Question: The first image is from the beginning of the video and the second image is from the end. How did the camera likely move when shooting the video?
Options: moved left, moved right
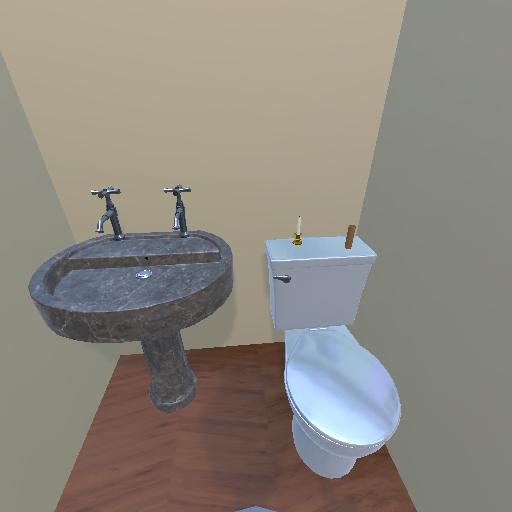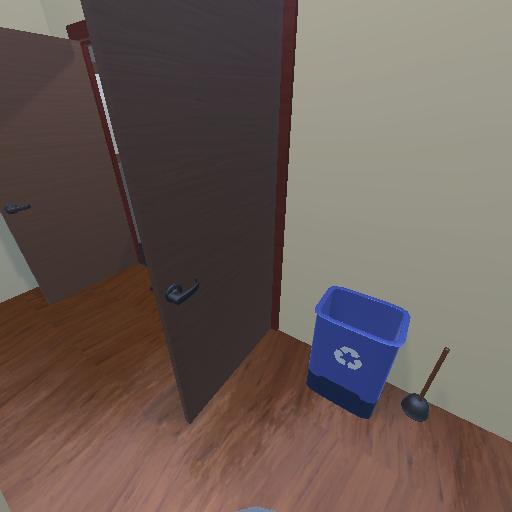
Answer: moved left